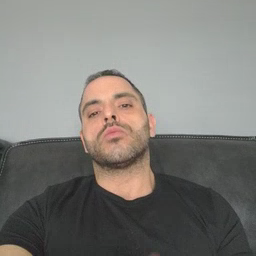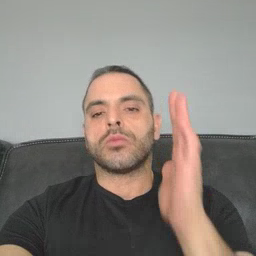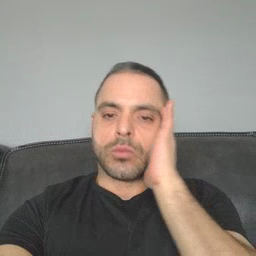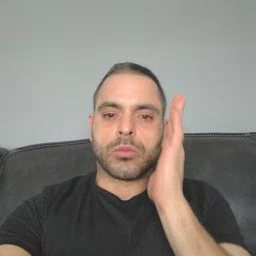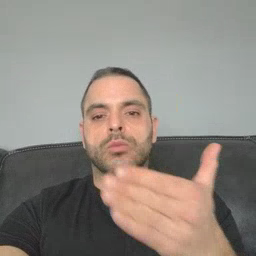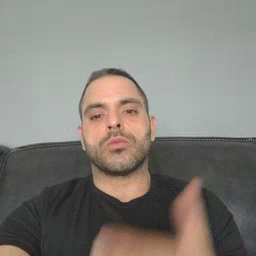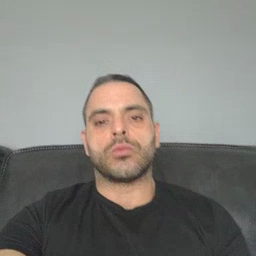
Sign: bedroom